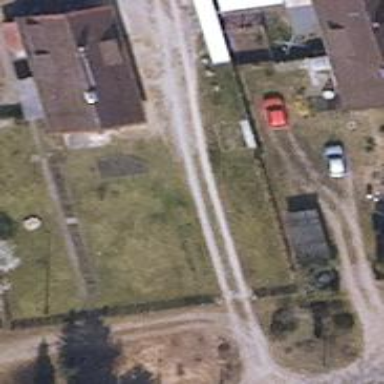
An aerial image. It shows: Driveway.